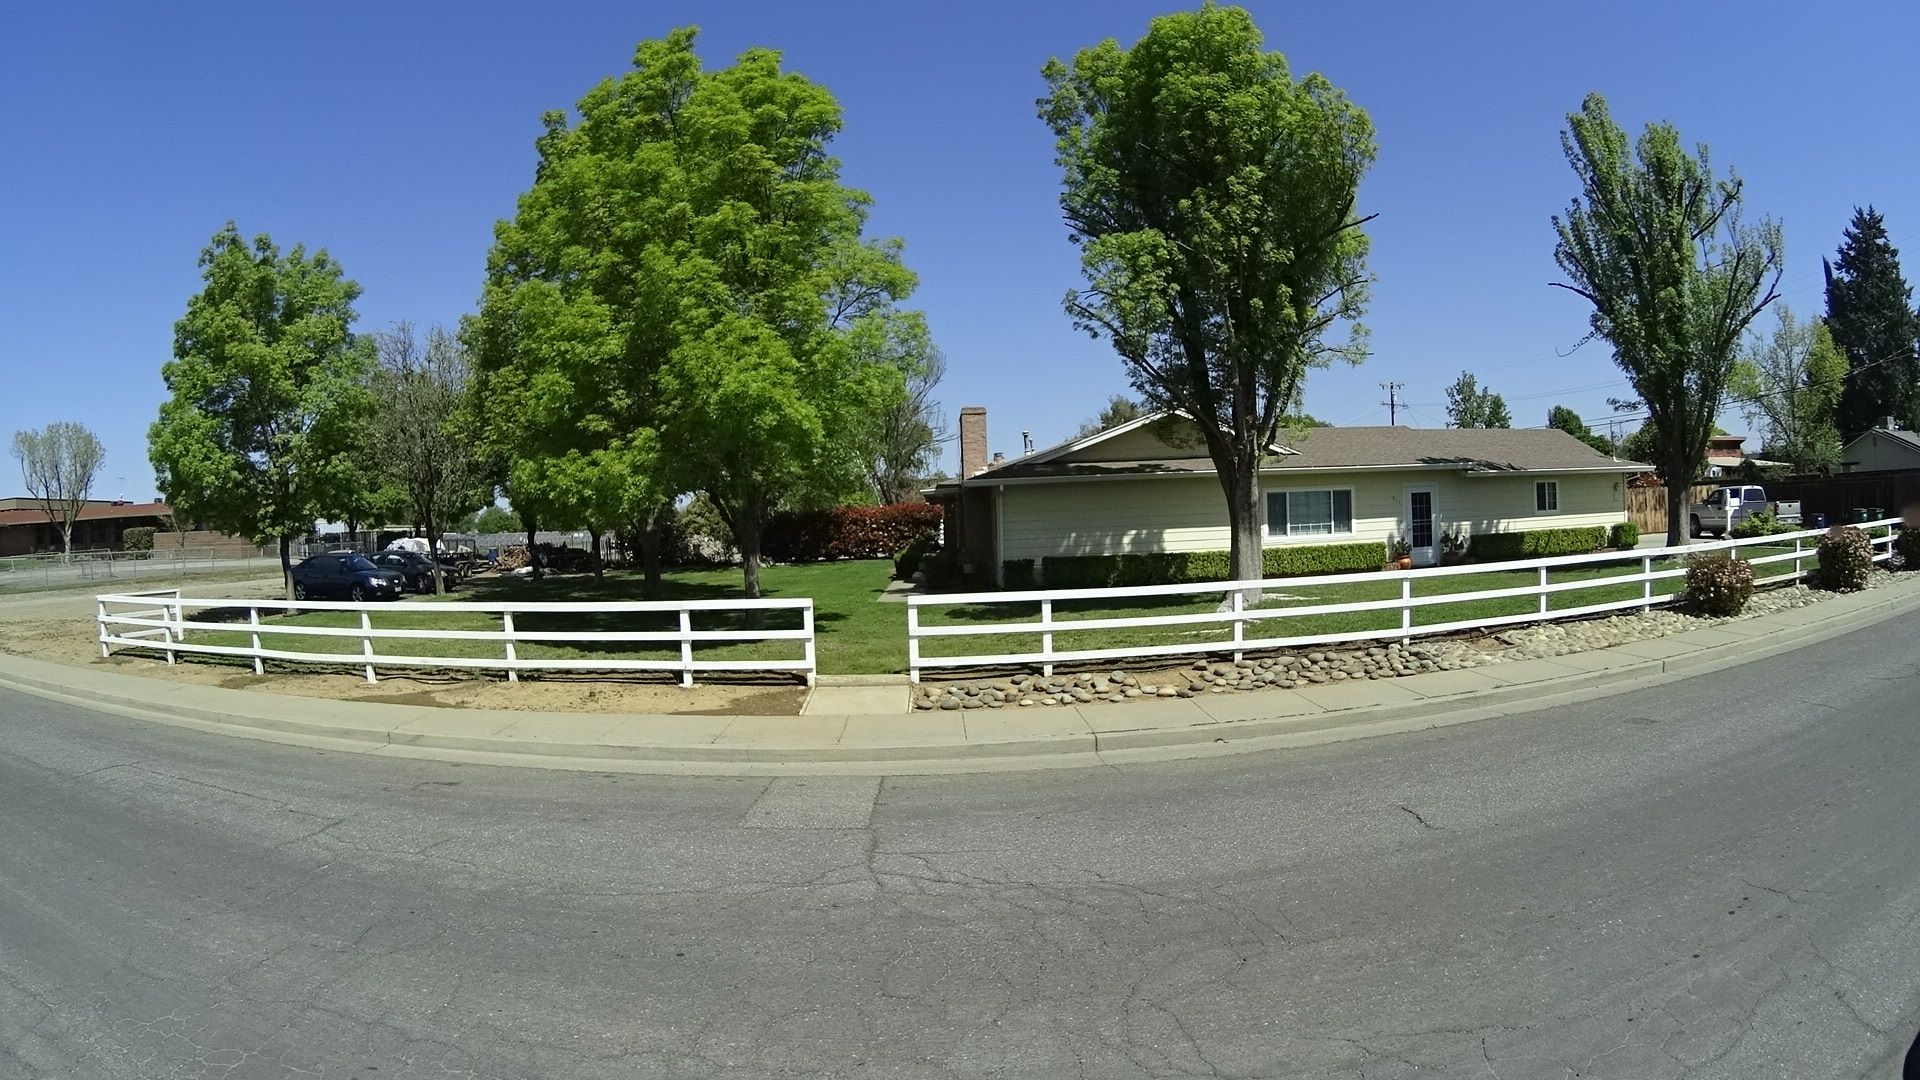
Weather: clear
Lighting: day
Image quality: good
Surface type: walking surface
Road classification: residential
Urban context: semi-dense urban cluster
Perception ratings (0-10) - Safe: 3.62, Lively: 4.39, Beautiful: 5.73, Boring: 6.55, Depressing: 6.85, Wealthy: 6.67